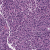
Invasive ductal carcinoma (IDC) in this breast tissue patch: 1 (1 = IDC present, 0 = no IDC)